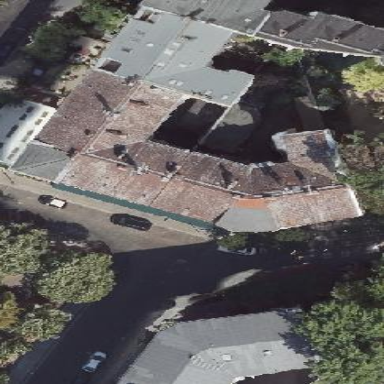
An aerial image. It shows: Residential building with hipped roof.